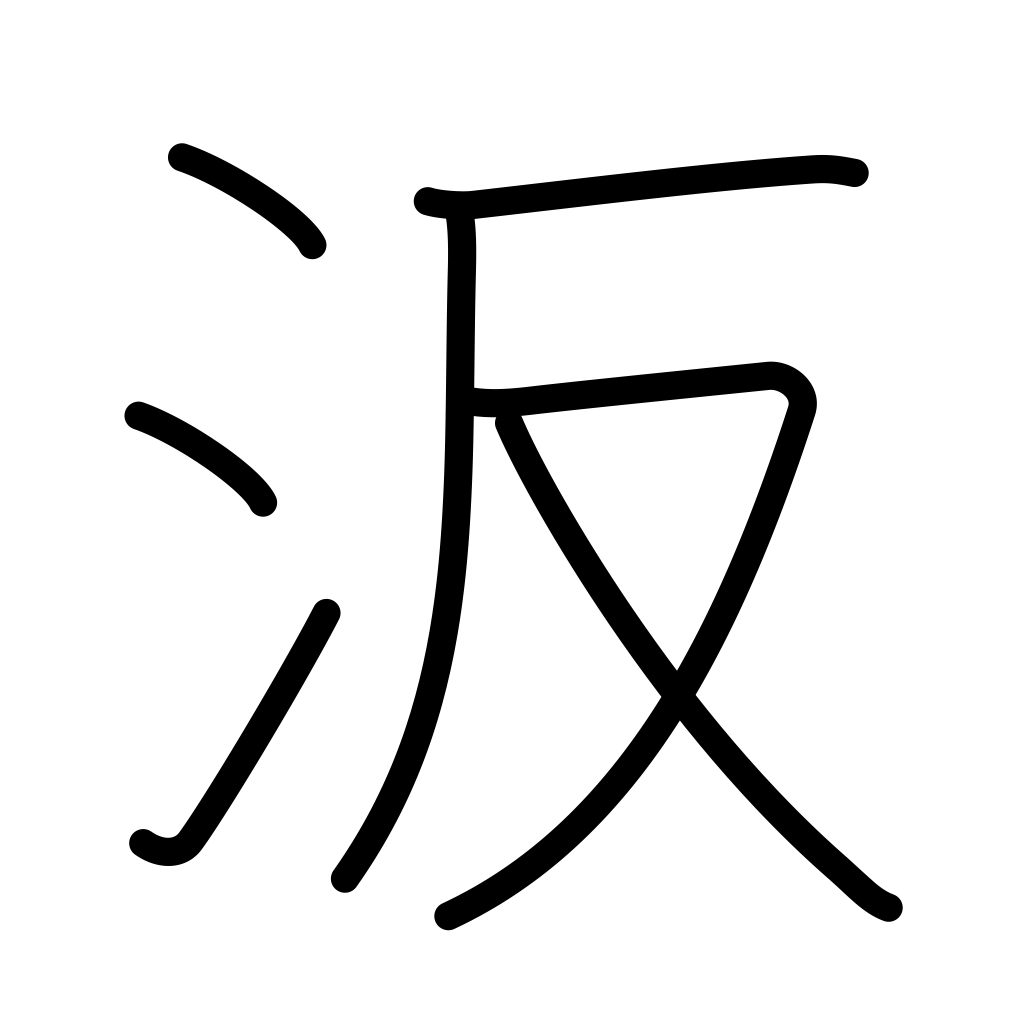
Meaning: proper name